Field crop: tomato
Growth stage: 2
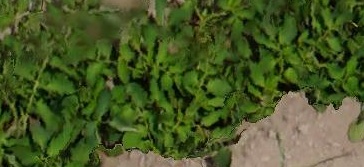
Species: tomato